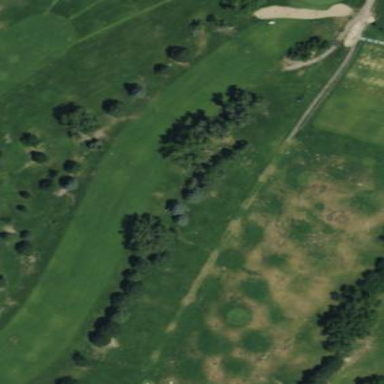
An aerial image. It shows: Grassy area designated as golf fairway.